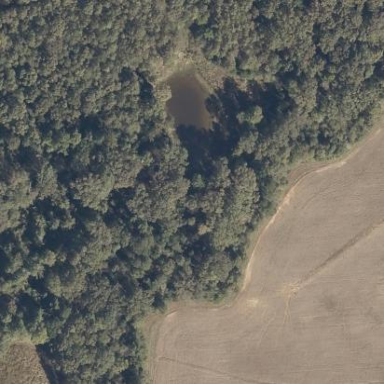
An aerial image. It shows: Pond surrounded by natural water.